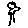
Label: tree